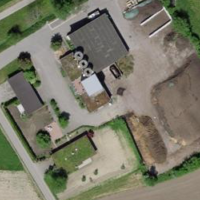
EUNIS habitat code: 54
Species observed at this site:
Chorthippus brunneus